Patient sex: M
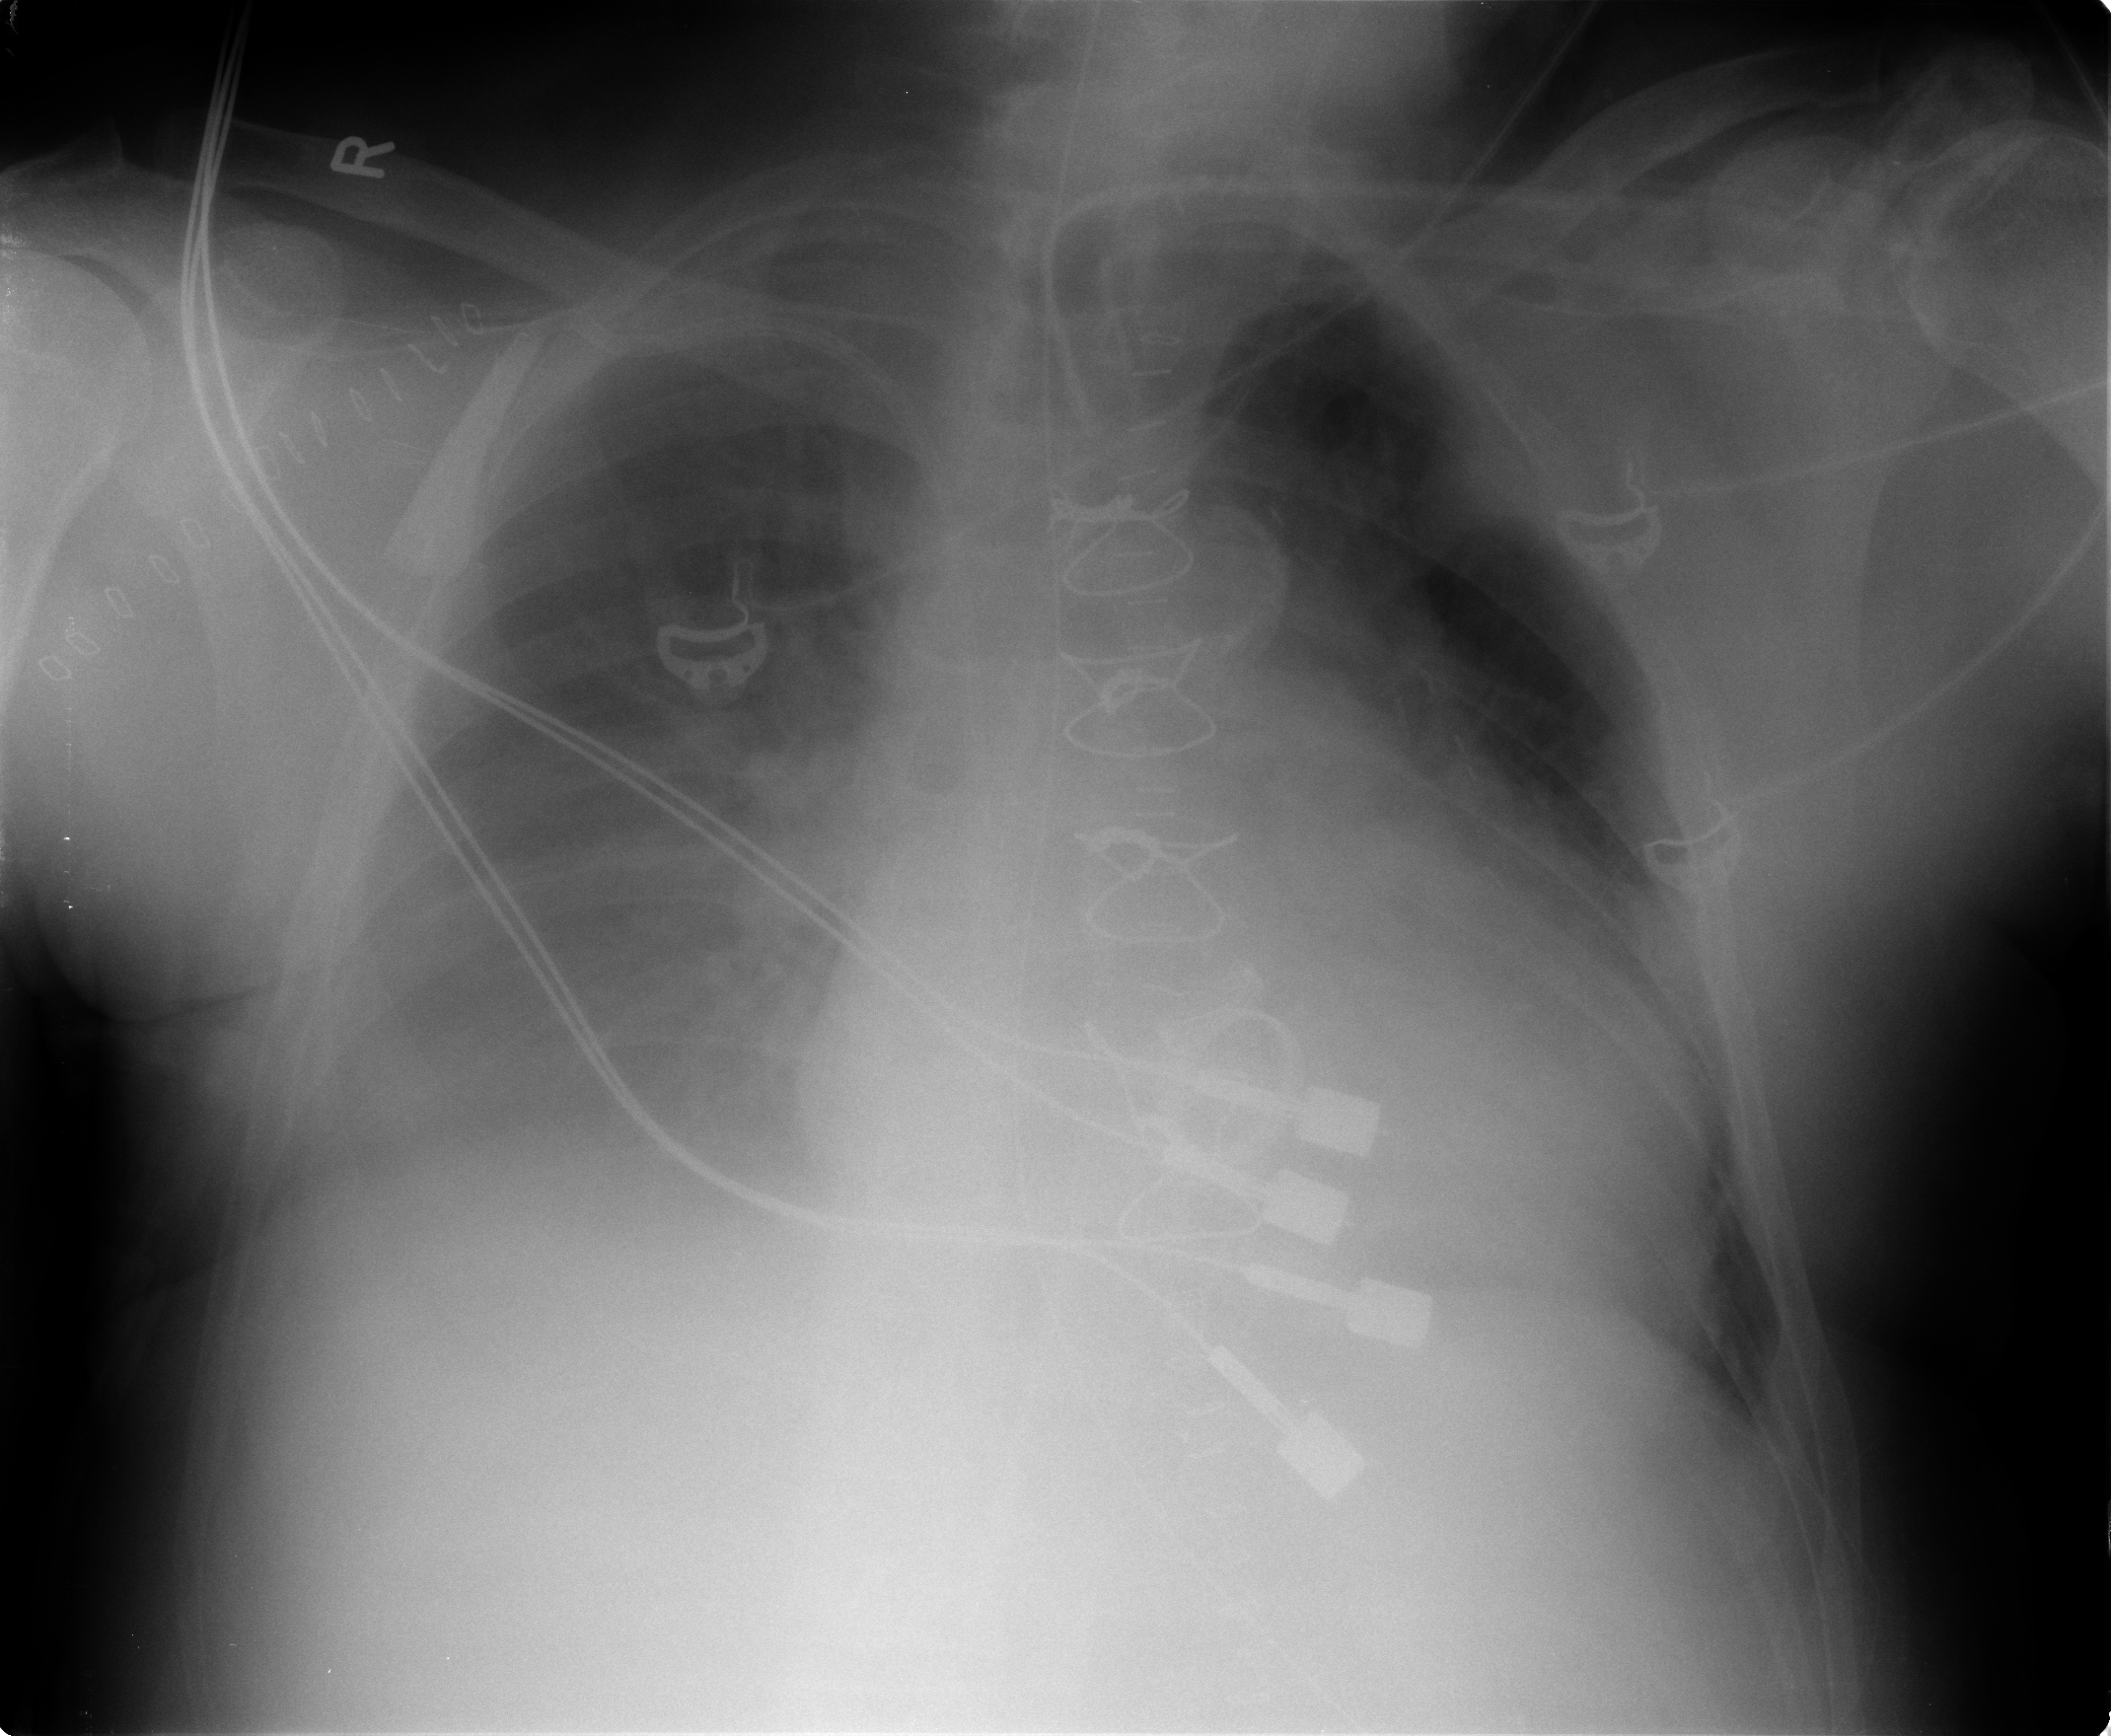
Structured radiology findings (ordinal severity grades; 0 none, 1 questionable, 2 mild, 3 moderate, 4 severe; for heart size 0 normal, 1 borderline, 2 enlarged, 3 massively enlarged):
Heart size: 2
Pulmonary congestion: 2
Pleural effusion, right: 3
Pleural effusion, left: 2
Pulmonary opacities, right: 2
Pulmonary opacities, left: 1
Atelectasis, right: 3
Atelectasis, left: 2